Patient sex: M
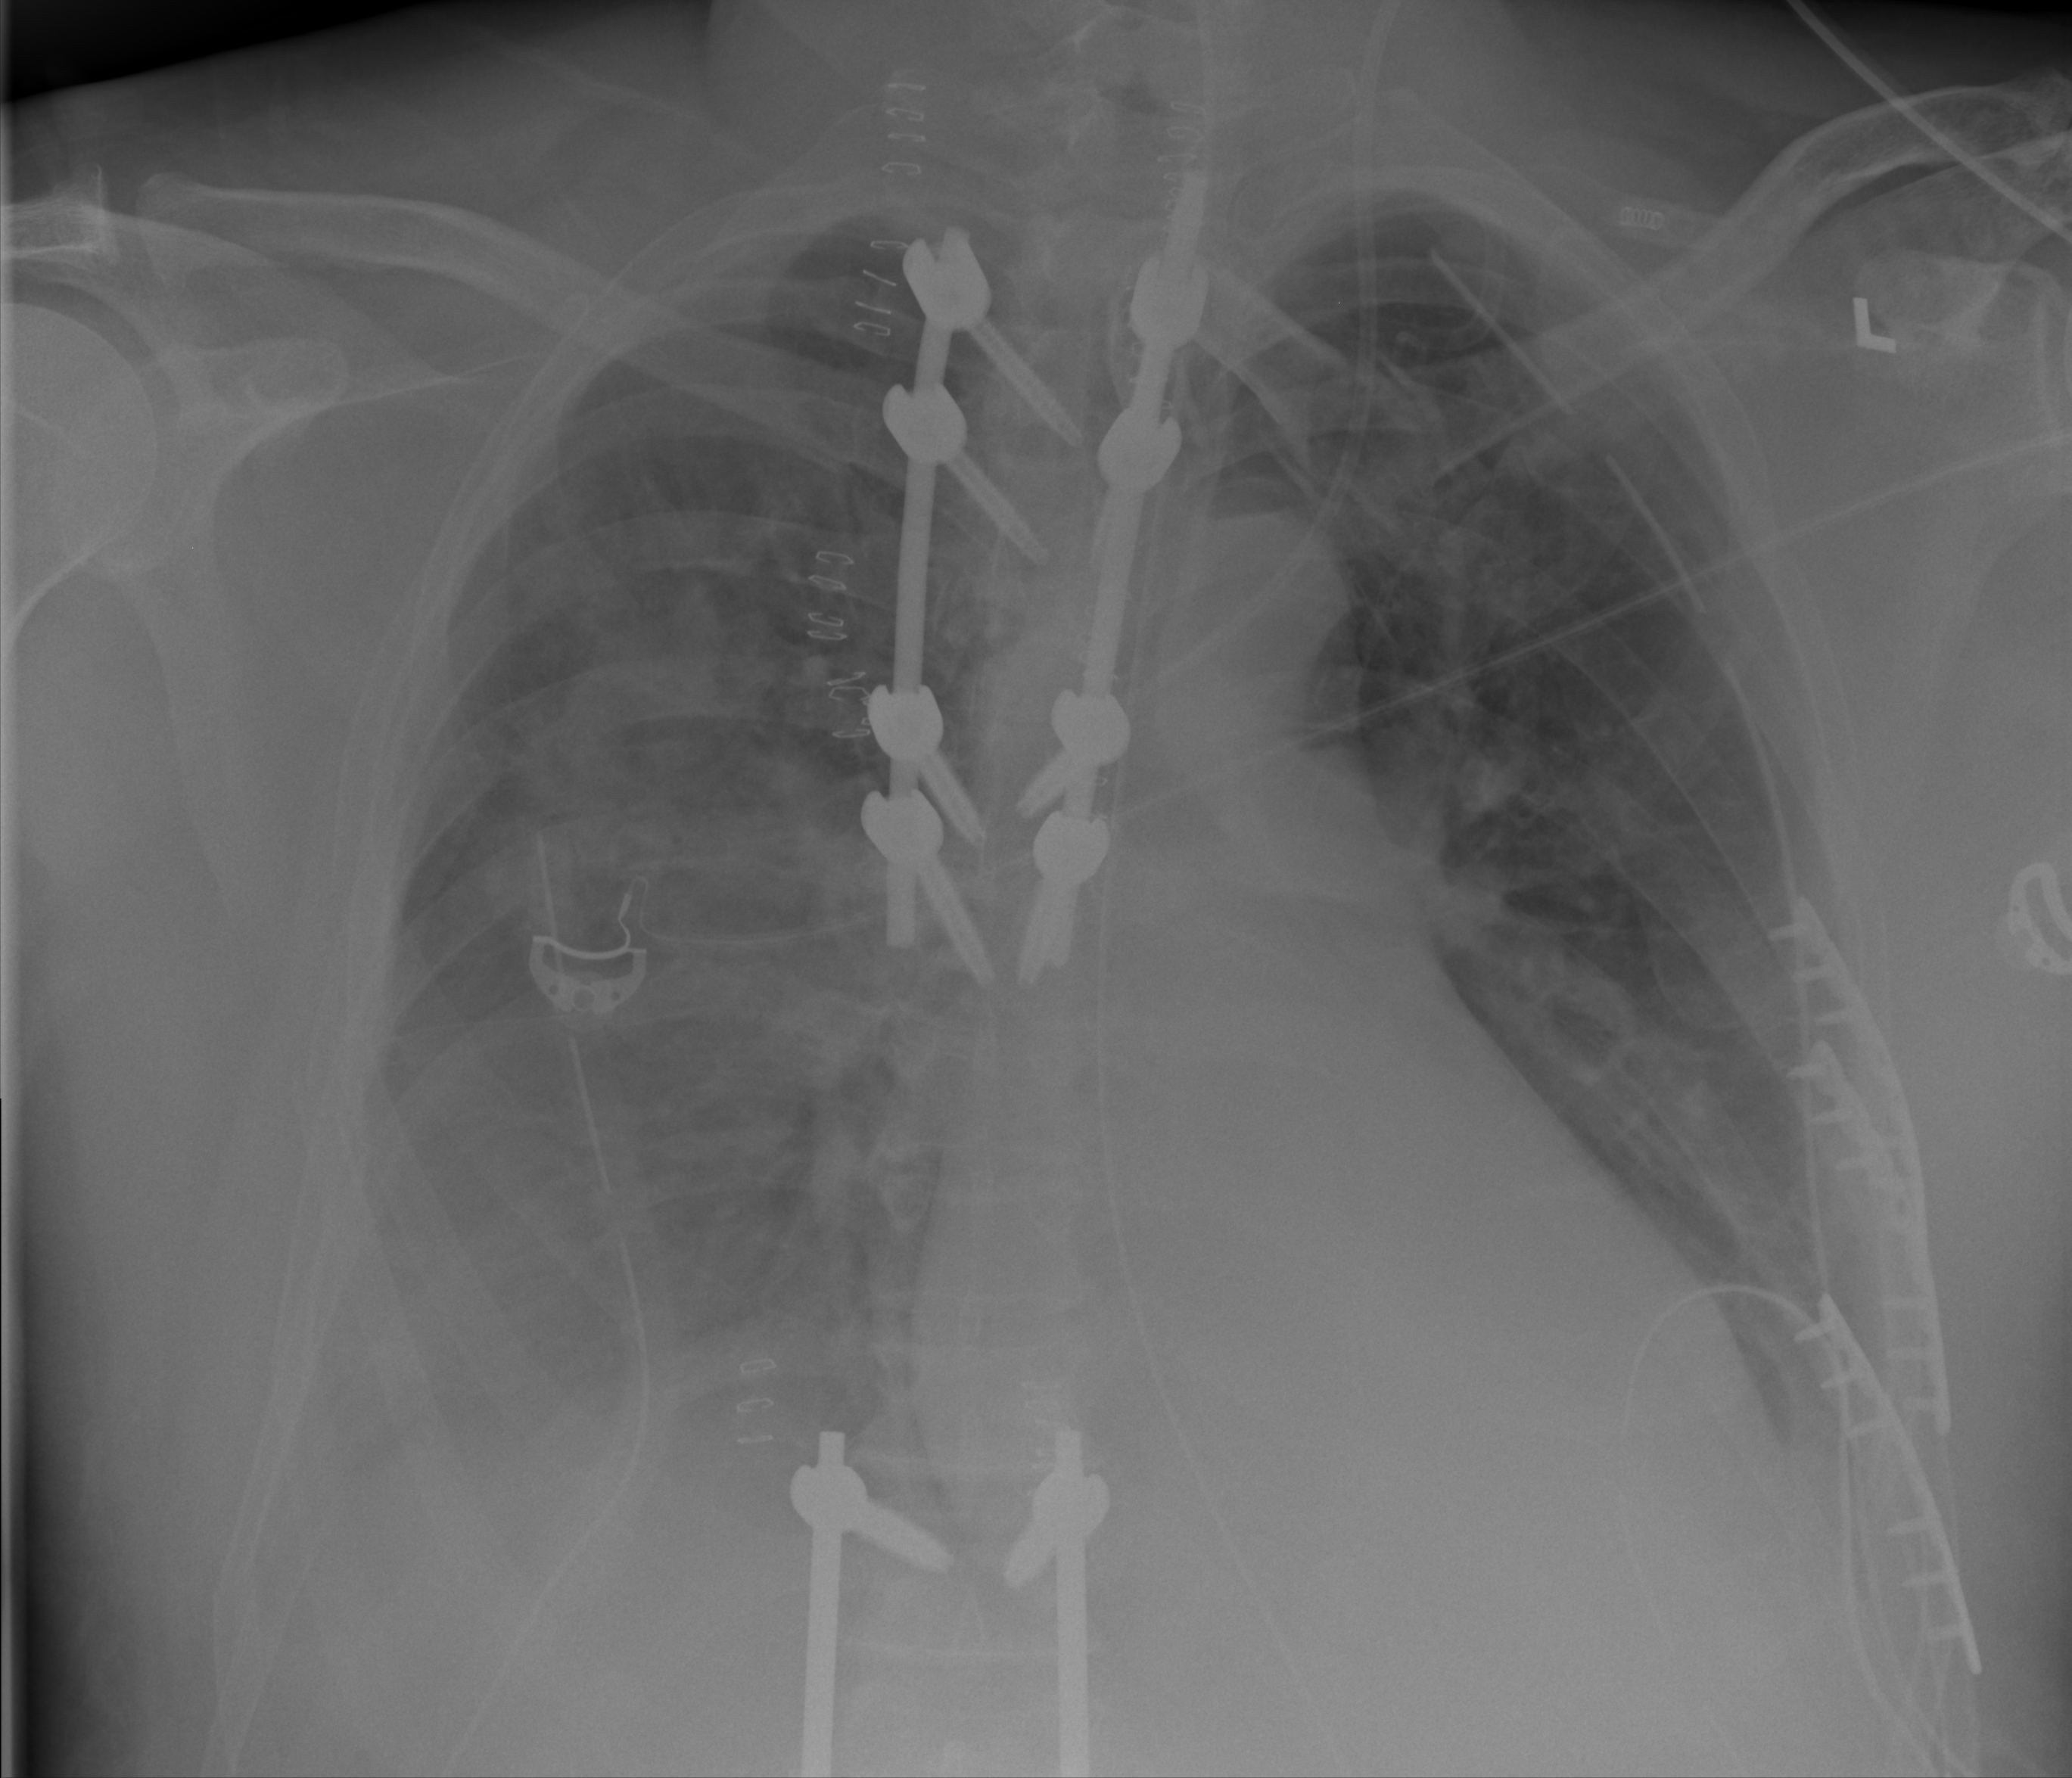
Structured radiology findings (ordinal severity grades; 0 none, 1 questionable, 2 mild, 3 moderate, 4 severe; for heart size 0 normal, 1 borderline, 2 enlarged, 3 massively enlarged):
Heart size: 0
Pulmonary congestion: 2
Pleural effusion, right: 3
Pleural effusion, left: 2
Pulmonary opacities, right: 3
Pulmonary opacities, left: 2
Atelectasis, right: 3
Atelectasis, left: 2